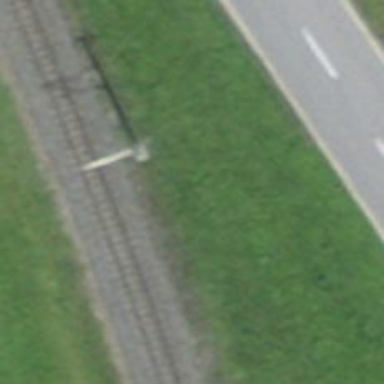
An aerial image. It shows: Narrow-gauge railway with 1 track. The tracks are electrified with contact line.